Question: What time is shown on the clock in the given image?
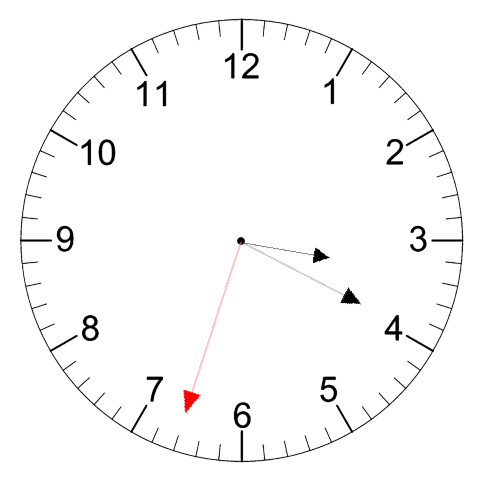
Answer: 03:19:33